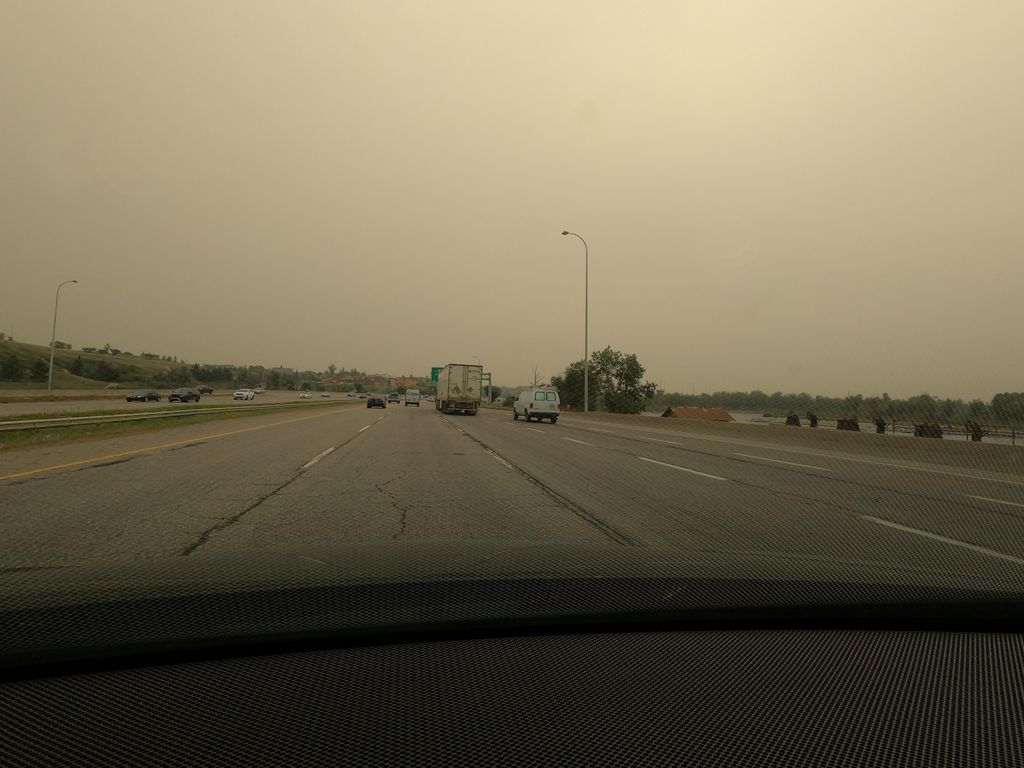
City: calgary